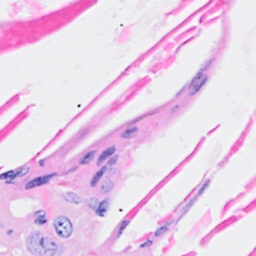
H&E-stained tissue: Breast